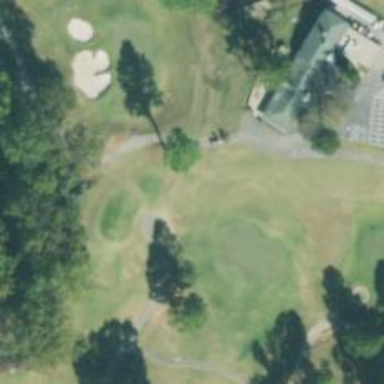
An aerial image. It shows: Service road used as golf cart path.